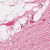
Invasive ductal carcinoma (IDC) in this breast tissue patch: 0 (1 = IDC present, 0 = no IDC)